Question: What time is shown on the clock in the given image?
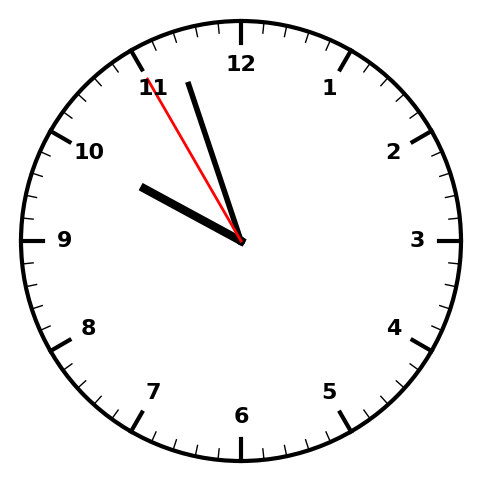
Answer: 09:56:55